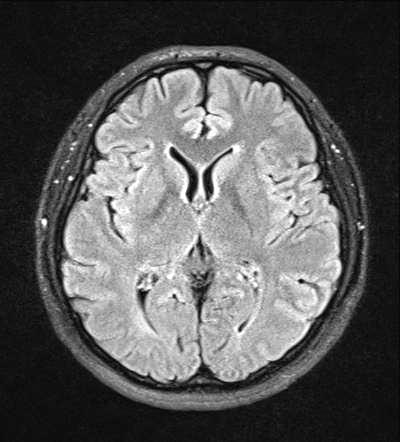
Label: notumor